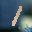
Label: 1